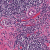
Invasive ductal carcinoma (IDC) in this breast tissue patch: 0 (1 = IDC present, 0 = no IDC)